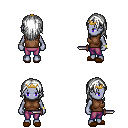
a pixel art fantasy rpg character, female body template, dark elf, purple skin, brown sleeveless shirt, magenta pants, white long hairstyle, gold tiara, bracelets, brown slippers, dagger, four views (front, back, left, right), 2x2 character sprite sheet, small pixel art, hard edges, no anti-aliasing